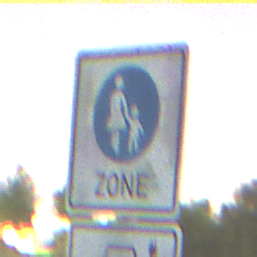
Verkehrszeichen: BeginnFussgaengerzone
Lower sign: MehrspurigeFahrzeugeFrei11
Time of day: Night
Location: Outdoor (Nature)
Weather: Overcast
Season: NotSpecified
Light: Artificial